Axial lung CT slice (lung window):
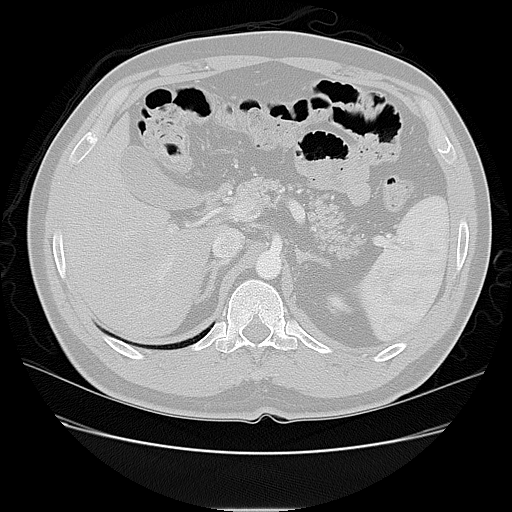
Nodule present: no